Field crop: maize
Growth stage: 2
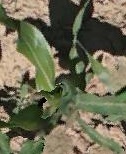
Species: maize